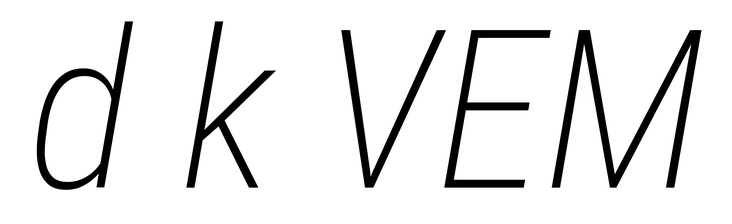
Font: Roboto-Italic_Condensed_ExtraLight_Italic